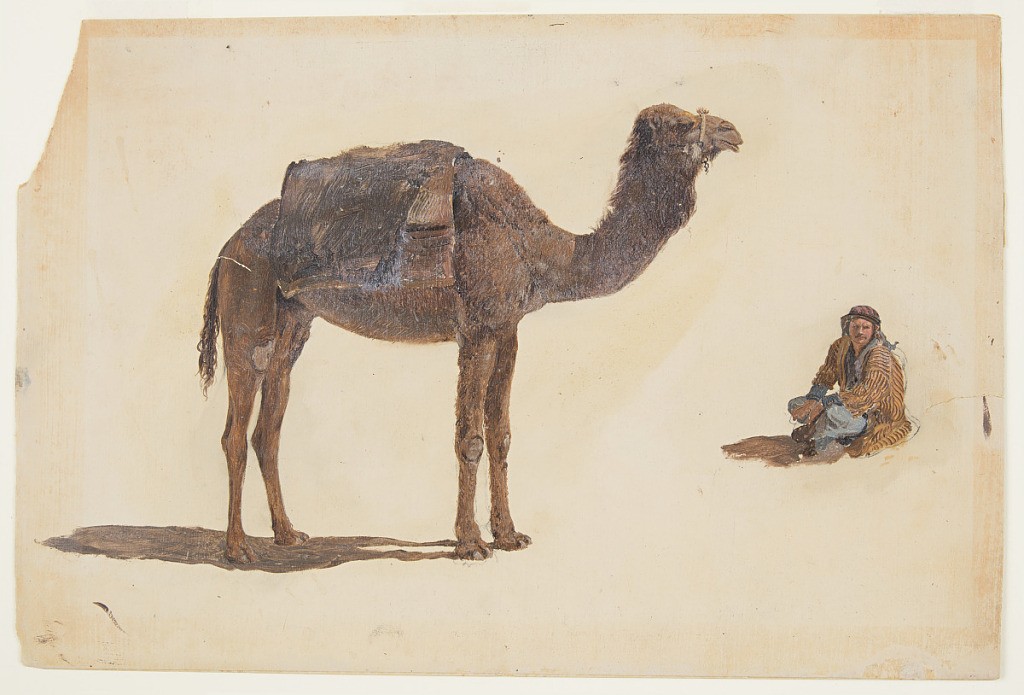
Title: Camel and Seated Figure
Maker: Frederic Edwin Church, American, 1826–1900
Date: January - May 1868
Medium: Oil and graphite on paperboard
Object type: Drawing
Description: Figure study of a camel and a seated figure. At center, the yoked and saddled camel is shown in profile, with its brown shadow stretching beneath it to the left. At right, a seated male figure--possibly one of Church's Bedouin guides--wears a striped robed and headdress while sitting cross-legged and glaring back at the viewer.